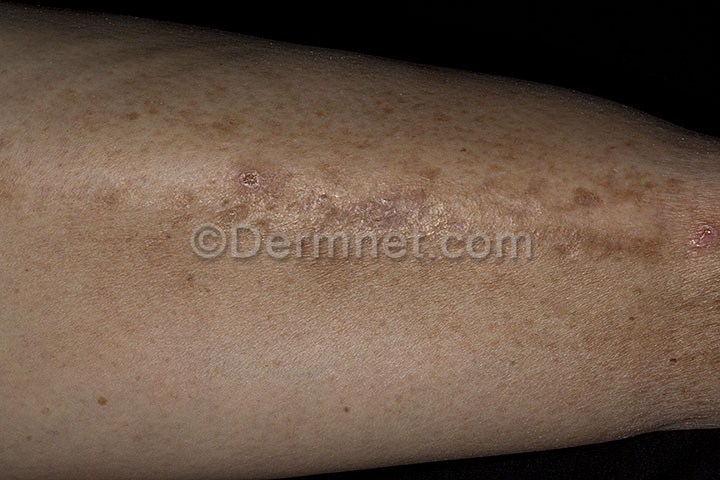
Disease: Systemic Disease